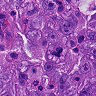
Metastatic tissue present: yes